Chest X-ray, PA view. Patient: 63 years old, sex M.
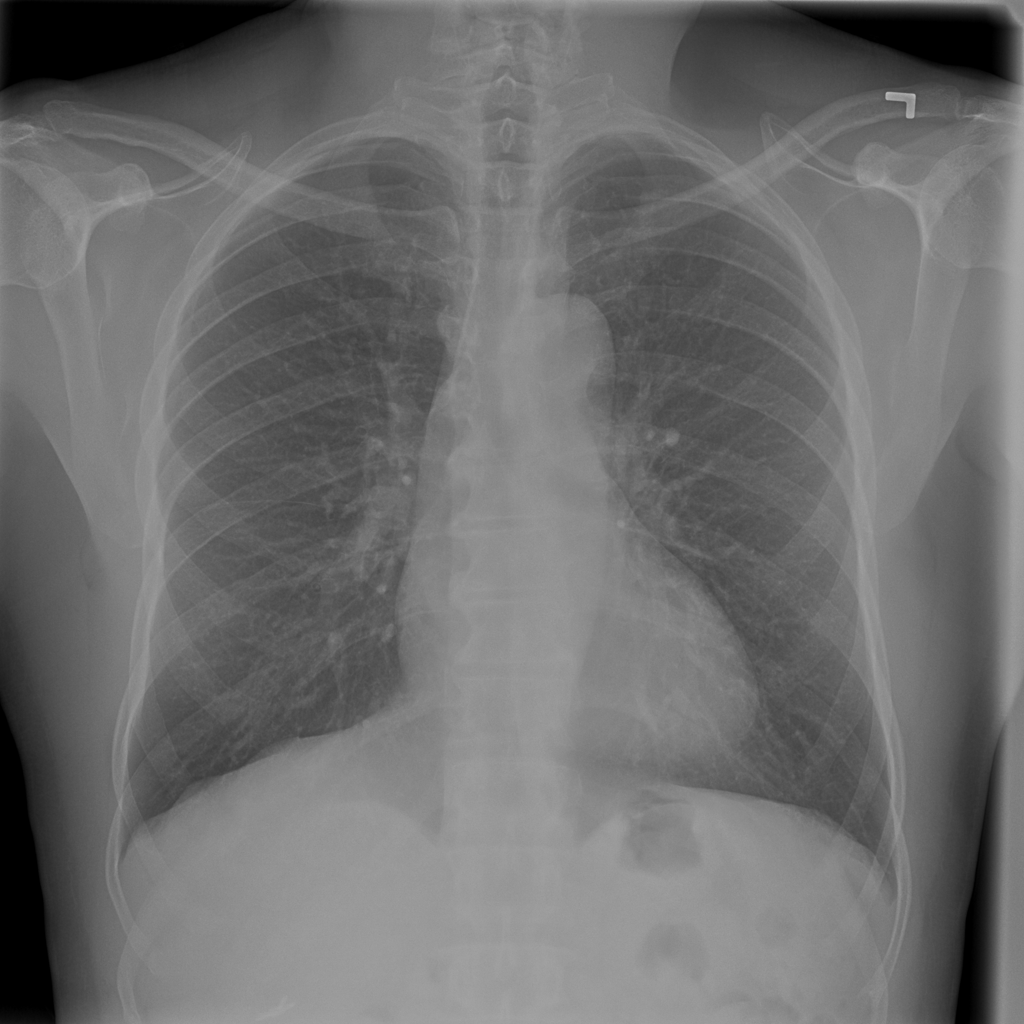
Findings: No Finding